Question: I am new in WCF and have simple issue. In my service library i have class :
'''
[DataContract]
public class Player
{
[DataMember]
public string UserName { get; set; }
[DataMember]
public int WinNum { get; set; }
[DataMember]
public int LoseNum { get; set; }
[DataMember]
public int PlayedTime { get; set; }
.
.
.
[OperationContract]
public override string ToString()
{
return UserName;
}
'''
Service class look like this:
'''
[ServiceBehavior(InstanceContextMode=InstanceContextMode.Single)]
public class PiskvorkyService :IPiskvorkyService
{
[DataMember]
public List<Player> Players { set; get; }
public PiskvorkyService()
{
Players = new List<Player>();
}
.
.
.
public List<Player> GetPlayers()
{
return Players;
}
'''
From client app (WPF) i can add some new Players into list on server, it work well. But now i need to get Player list from service in client app and list them wherever I need. I tried something like this in client app:
'''
var Players = ps.GetPlayers(); //ps is instance of PiskvorkyServiceClient();
foreach (var player in Players)
{
MessageBox.Show(player.ToString());
}
'''
But for each Player in list i just get:

Could someone help me please?
Thanks
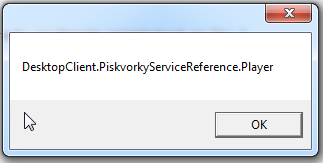
Answer: You have overridden the 'ToString'-method on the service side
'''
[DataContract]
public class Player
{
.
.
.
[OperationContract]
public override string ToString()
{
return UserName;
}
'''
But methods are not serialized and therefor not transfered to the client side. This means you receive a player object with only its data (all fields and/or properties decorated with '[DataMember]').
This is the default behaviour.
So your best choice would be, as @Chris already mentioned, to call 'player.UserName' on the client side.
Some other approach you can follow is to extend your model via extension methods on the client side. So you can do something like the following:
'''
public static class PlayerExtensions
{
public static string Print(this Player player)
{
return player.Username;
}
}
'''
Then you can use your player-objects like this on the client side:
'''
var player = new Player { UserName = "Nick" };
string plyerName = player.Print();
'''